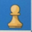
Piece: wP